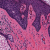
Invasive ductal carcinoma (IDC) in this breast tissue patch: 0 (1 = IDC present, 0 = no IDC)